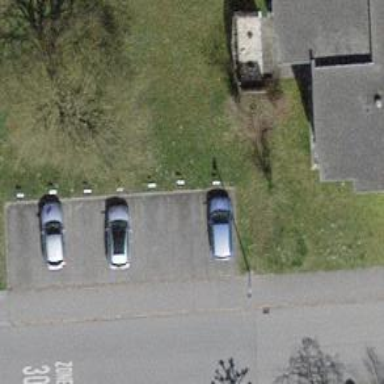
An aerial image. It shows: Parking area with asphalt surface.